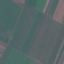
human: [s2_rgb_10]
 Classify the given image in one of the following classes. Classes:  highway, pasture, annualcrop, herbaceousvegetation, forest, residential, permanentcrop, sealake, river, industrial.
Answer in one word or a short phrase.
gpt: AnnualCrop